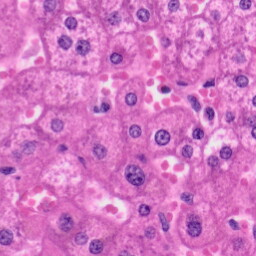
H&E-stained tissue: Liver